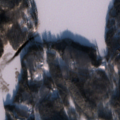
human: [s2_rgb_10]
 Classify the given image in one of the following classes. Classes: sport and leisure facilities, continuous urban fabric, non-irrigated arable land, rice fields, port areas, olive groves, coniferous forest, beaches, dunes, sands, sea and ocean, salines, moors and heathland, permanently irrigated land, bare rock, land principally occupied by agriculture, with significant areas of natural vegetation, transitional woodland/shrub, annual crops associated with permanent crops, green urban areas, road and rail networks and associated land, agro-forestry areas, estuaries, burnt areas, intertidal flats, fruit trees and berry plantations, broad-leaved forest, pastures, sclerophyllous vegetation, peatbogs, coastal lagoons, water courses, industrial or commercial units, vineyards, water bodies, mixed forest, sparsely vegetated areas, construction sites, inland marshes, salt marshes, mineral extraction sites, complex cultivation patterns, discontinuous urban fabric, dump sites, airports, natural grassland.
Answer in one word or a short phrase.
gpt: coniferous forest, mixed forest, water bodies